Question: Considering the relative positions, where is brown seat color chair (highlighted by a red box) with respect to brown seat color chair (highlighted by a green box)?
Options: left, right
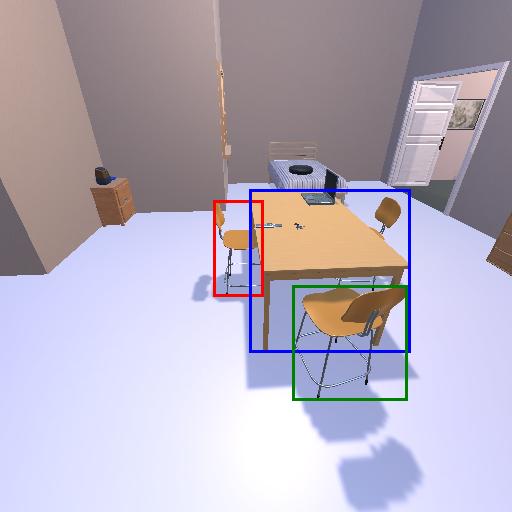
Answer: left